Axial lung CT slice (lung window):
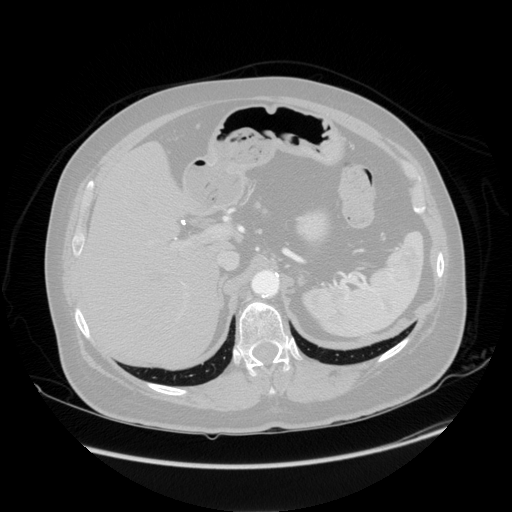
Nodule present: no